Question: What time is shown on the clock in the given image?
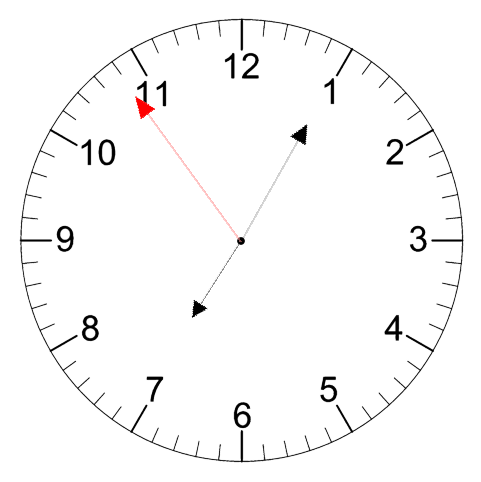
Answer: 07:04:54